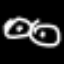
Label: frog